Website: apple
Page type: billing-address
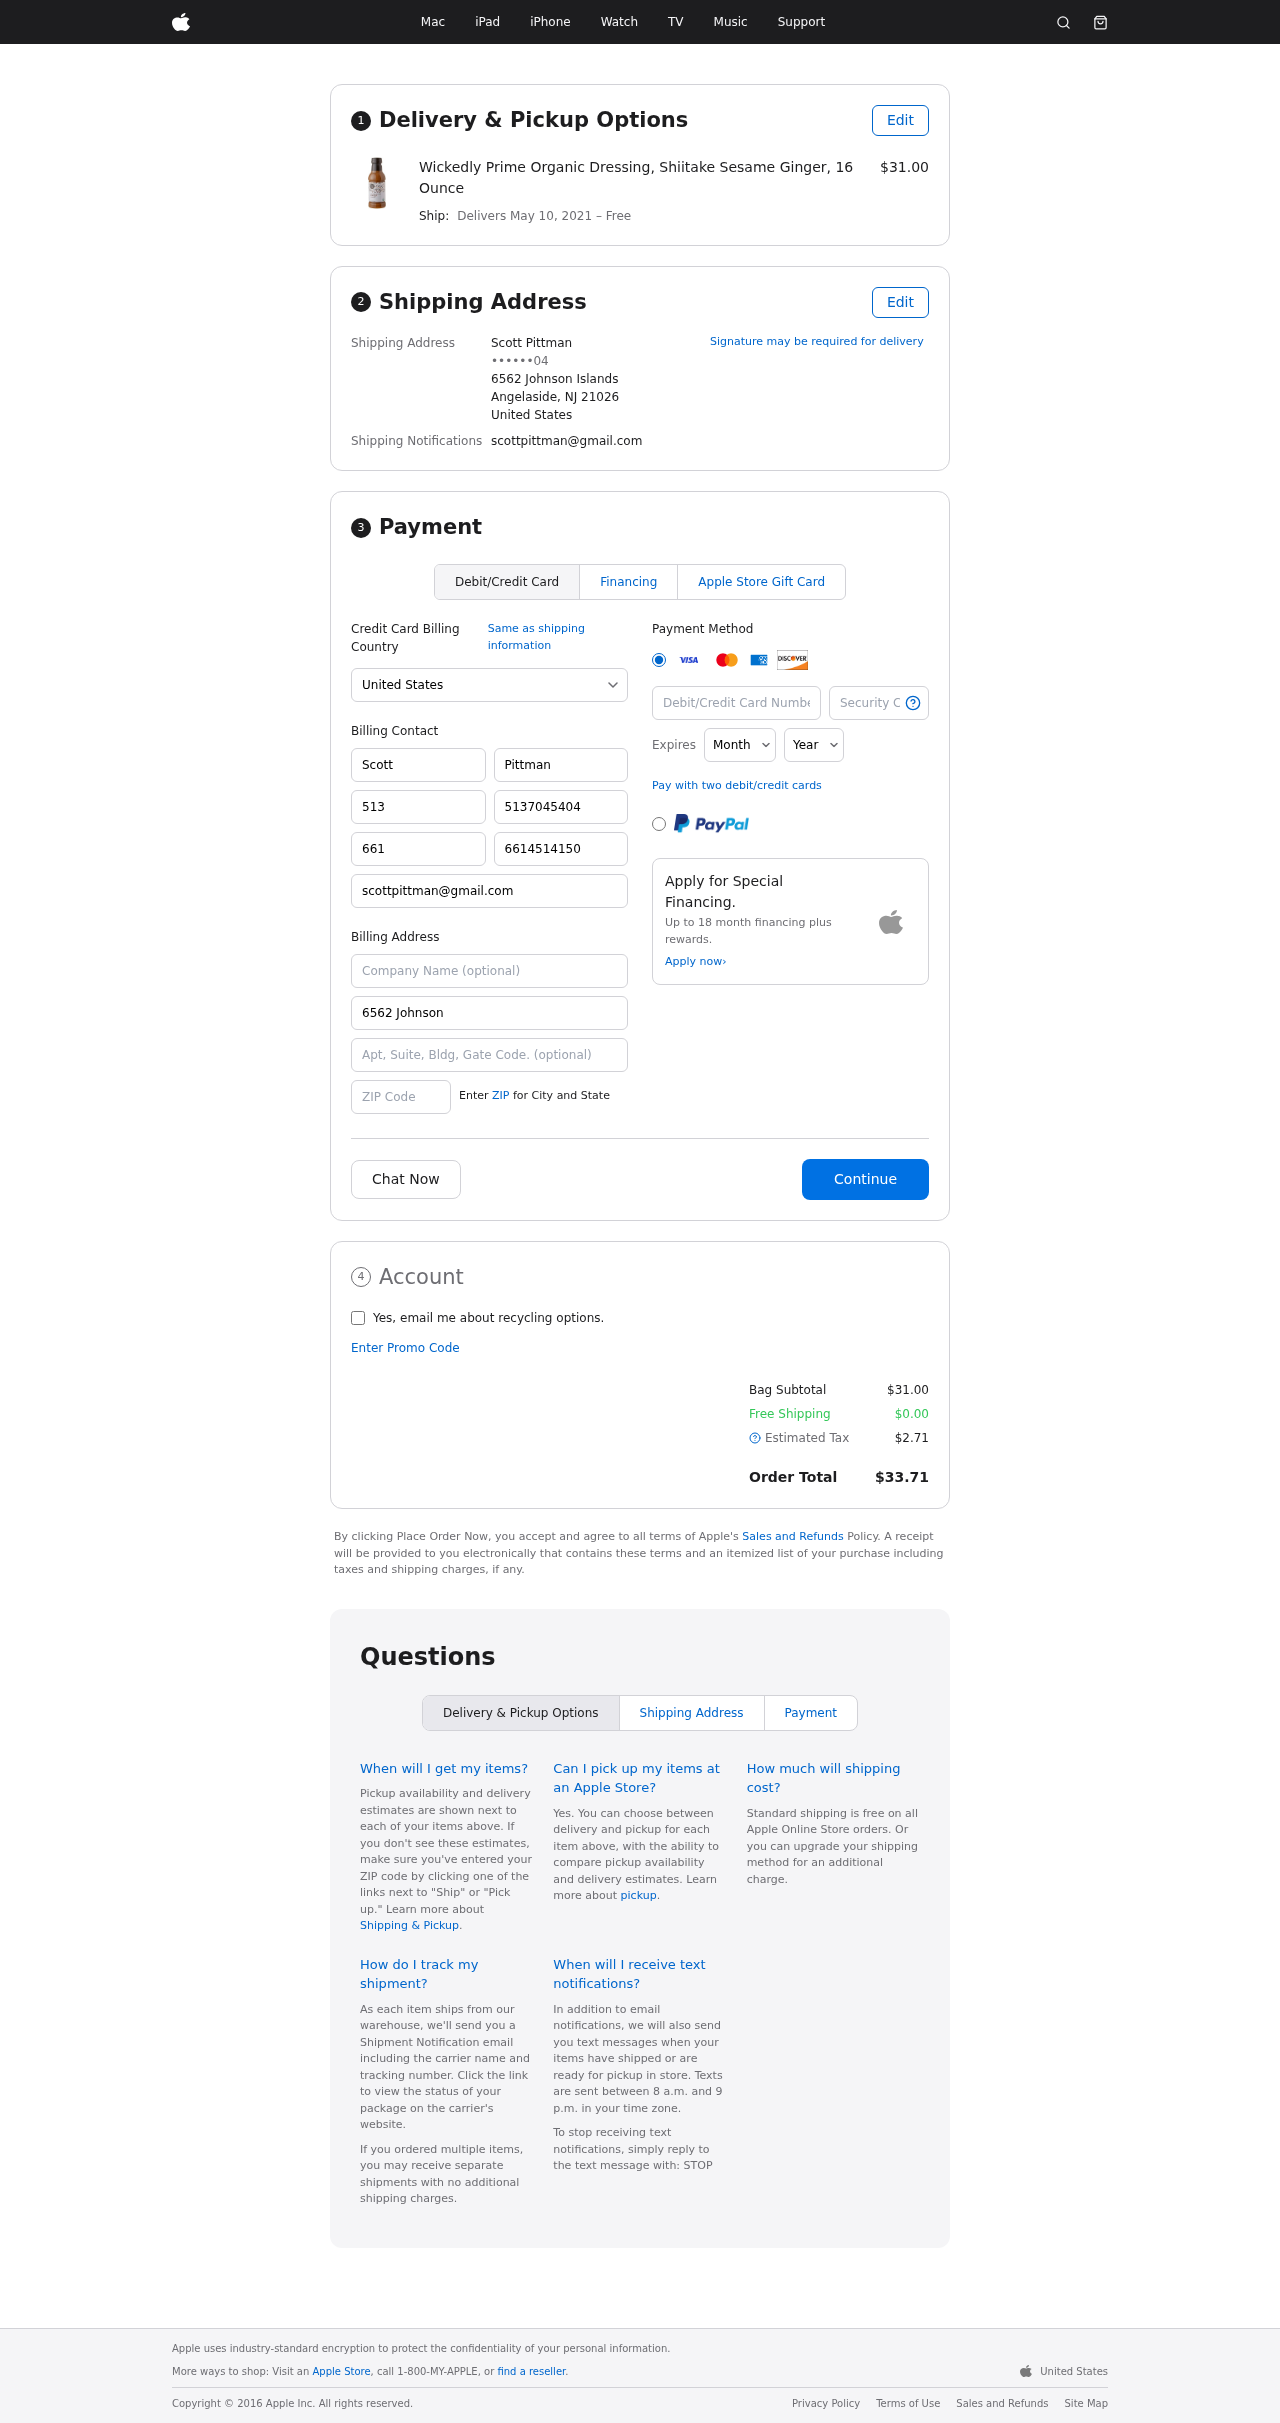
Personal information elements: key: PII_CARD_CVV
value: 438
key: PII_CARD_EXPIRY_MONTH
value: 10
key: PII_CARD_EXPIRY_YEAR
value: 29
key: PII_CARD_NUMBER
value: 4321 5236 1914 4681
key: PII_CITY_STATE_ZIP
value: Angelaside, NJ 21026
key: PII_COUNTRY
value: United States
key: PII_EMAIL
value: scottpittman@gmail.com
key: PII_FULLNAME
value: Scott Pittman
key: PII_STREET
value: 6562 Johnson Islands
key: PII_PHONE_MASKED
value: ••••••04
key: PII_BILLING_FIRSTNAME
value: Scott
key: PII_BILLING_LASTNAME
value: Pittman
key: PII_BILLING_PHONE_AREA
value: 513
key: PII_BILLING_PHONE
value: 5137045404
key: PII_BILLING_PHONE_ALT_AREA
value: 661
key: PII_BILLING_PHONE_ALT
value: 6614514150
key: PII_BILLING_EMAIL
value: scottpittman@gmail.com
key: PII_BILLING_STREET
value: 6562 Johnson Islands
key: PII_BILLING_POSTCODE
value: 21026
Product elements: key: PRODUCT1_NAME
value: Wickedly Prime Organic Dressing, Shiitake Sesame Ginger, 16 Ounce
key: PRODUCT1_PRICE
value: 31
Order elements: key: ORDER_DELIVERY_DATE
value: May 10, 2021
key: ORDER_SUBTOTAL
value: $31.00
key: ORDER_SHIPPING_COST
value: $0.00
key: ORDER_TAX
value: $2.71
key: ORDER_TOTAL
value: $33.71